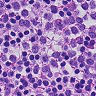
Metastatic tissue present: no